Question: I am a newbie in windows phone 7. I want to do some demo within XML but I can't find the XMLDocument class (like what I do on Windows Form). I can't find the namespace Linq, XPath... in System.Xml also (see below picture).

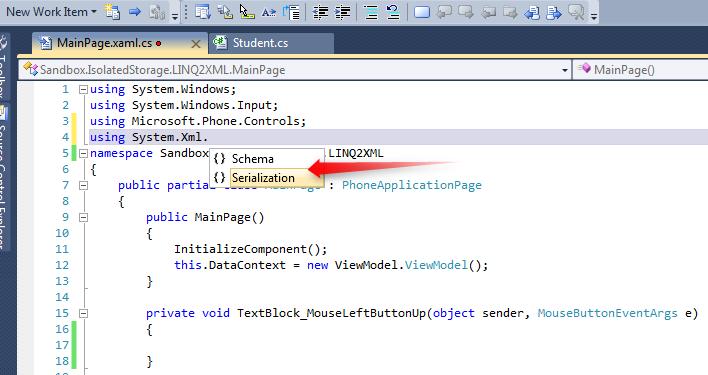
Answer: There is a separate assembly for it that you will need to reference (System.Xml.Linq). Once you have that you will be able to use the Linq 2 XML stuff (XDocument, etc). XmlDocument isn't available in Silverlight (and therefore is not available in WP7).
Jay